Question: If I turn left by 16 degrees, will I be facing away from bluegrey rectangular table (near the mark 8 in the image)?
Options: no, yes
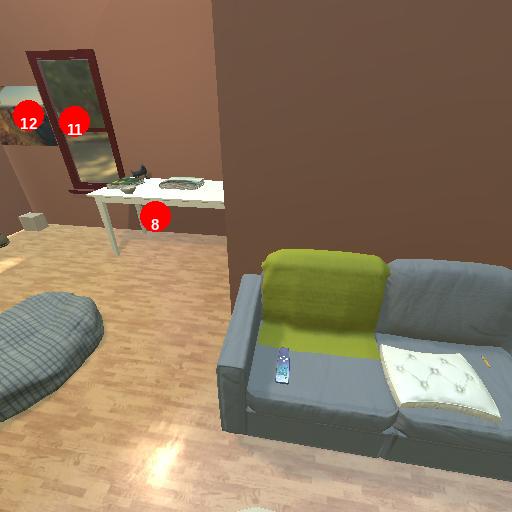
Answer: no